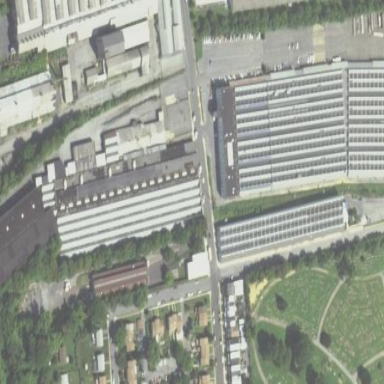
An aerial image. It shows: Historic factory.